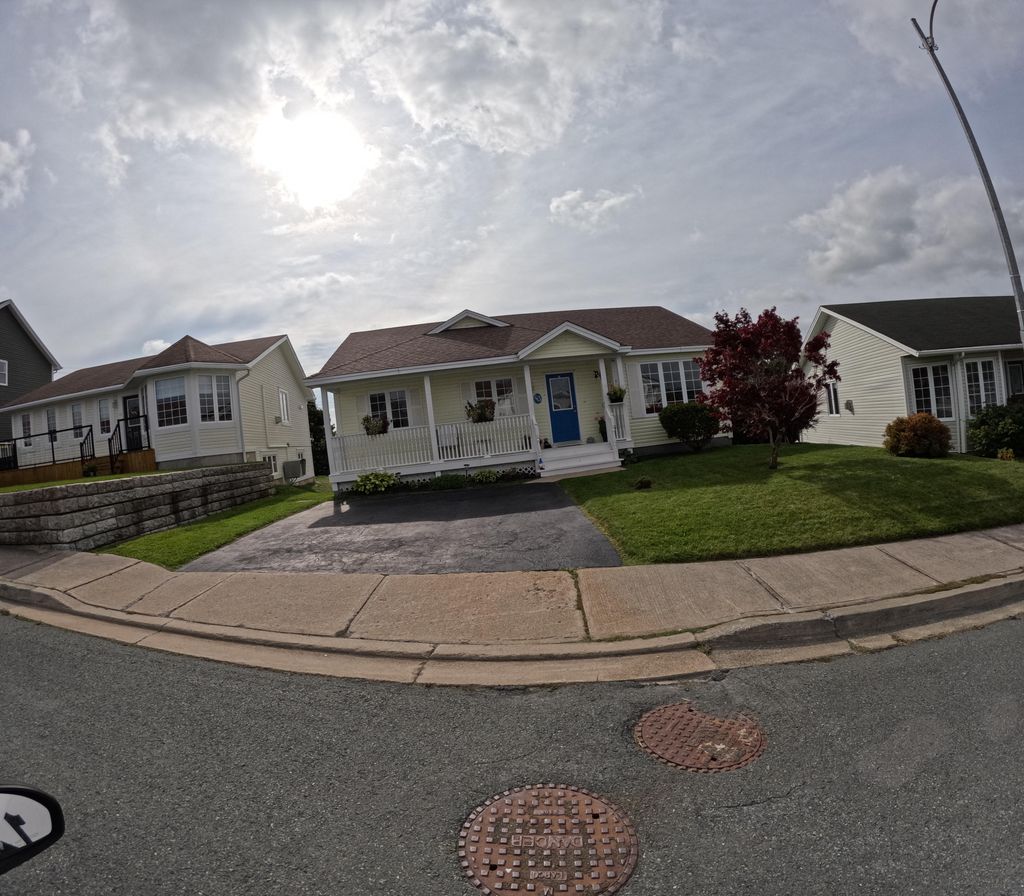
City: st_johns